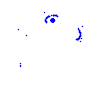
Particle: electron